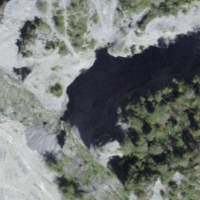
EUNIS habitat code: 48
Species observed at this site:
Falco tinnunculus